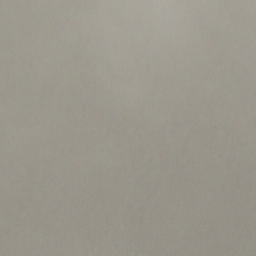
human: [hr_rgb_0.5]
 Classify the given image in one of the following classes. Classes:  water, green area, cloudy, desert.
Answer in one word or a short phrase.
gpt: cloudy